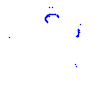
Particle: proton